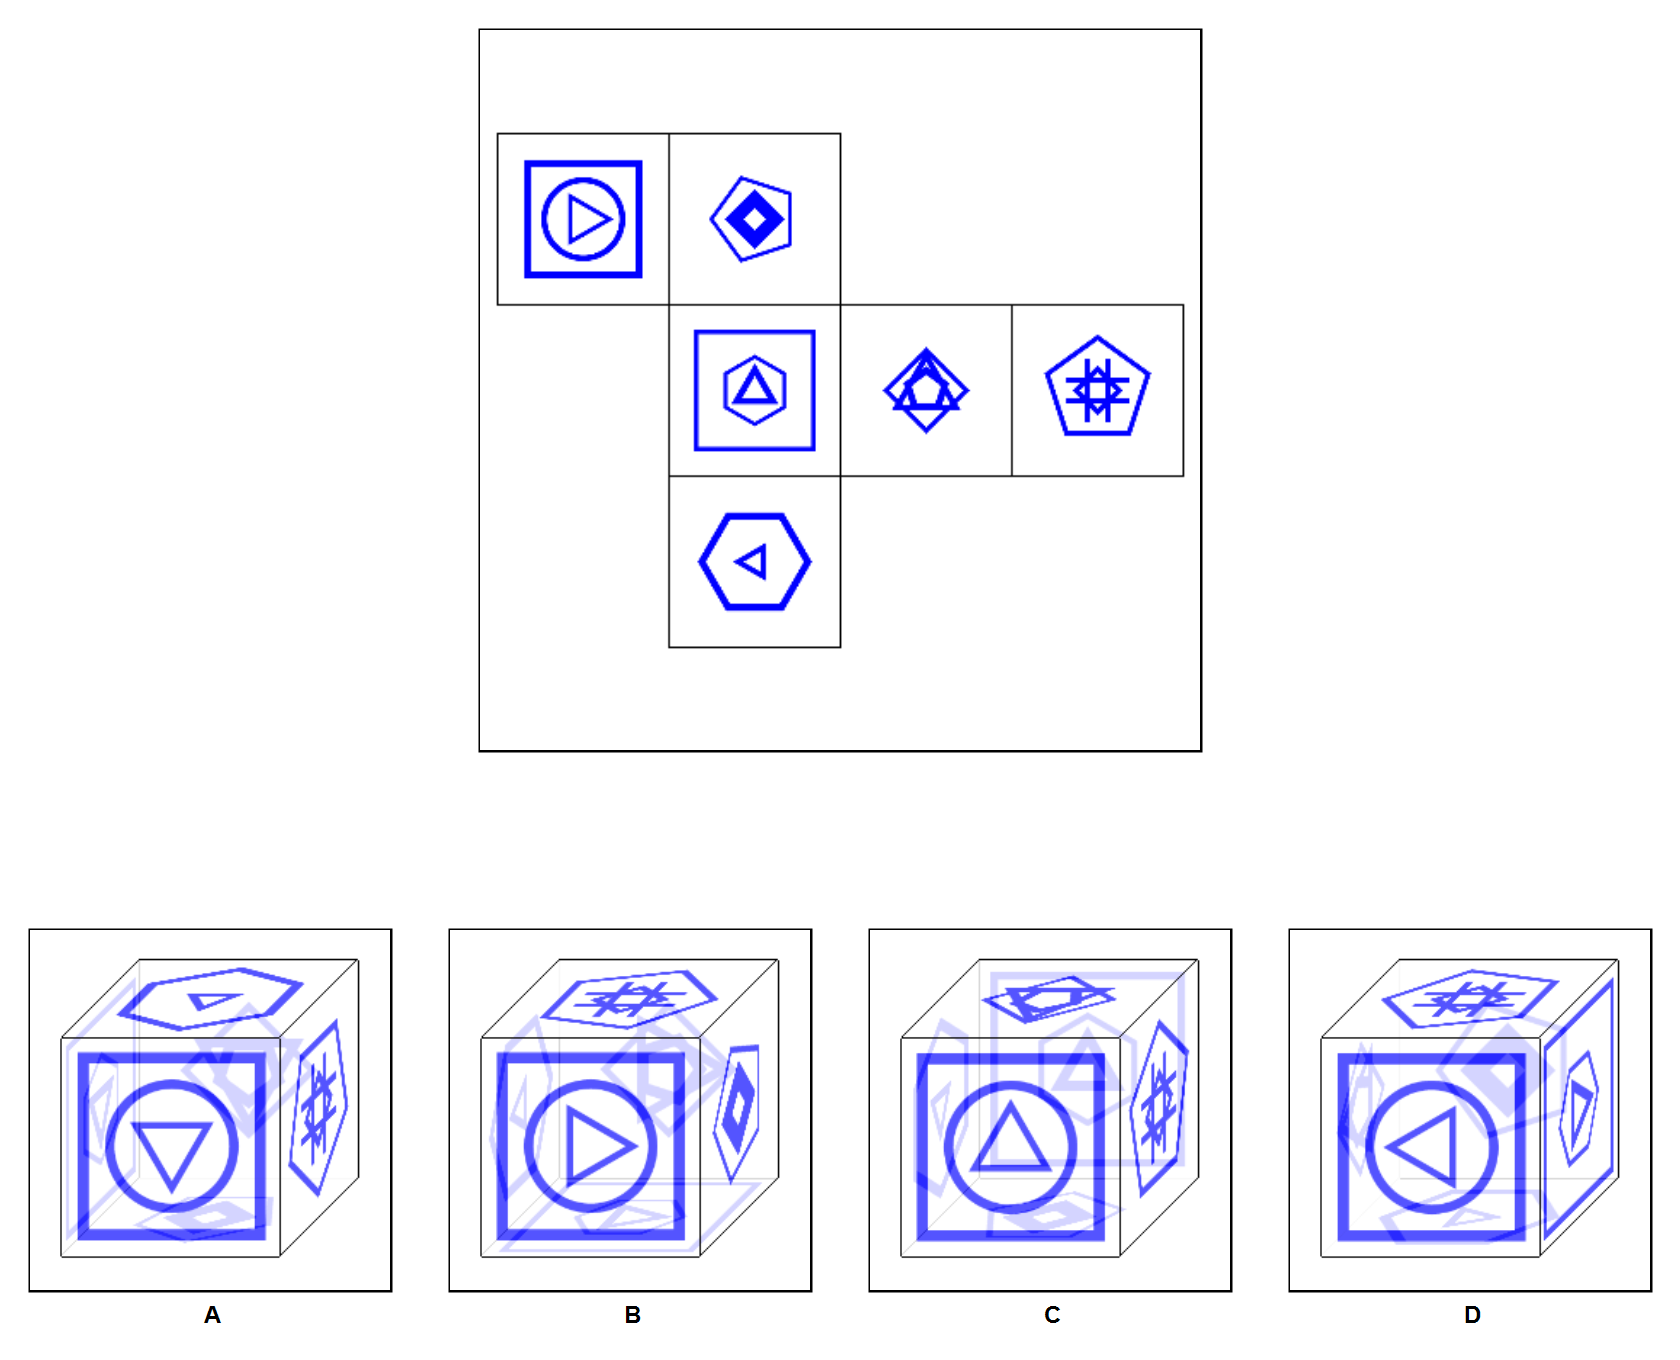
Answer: B